九年级 · 代数
如图, 已知函数 $y=-\frac{3}{x}$ 与 $y=a x^{2}+b x(a>0, b>0)$ 的图象交于点 $P$, 点 $P$ 的纵坐标为 1 , 则关于 $x$ 的不等式 $a x^{2}+b x+\frac{3}{x}<0$ 的解集为 $\qquad$ .

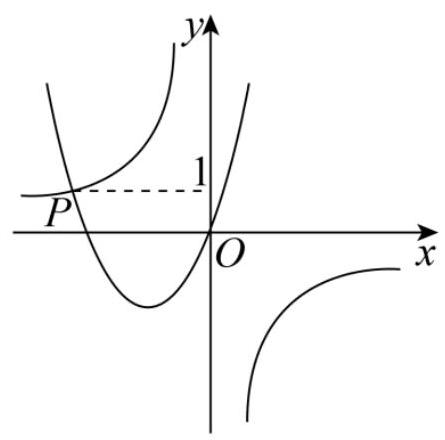
答案:  $-3<x<0$

解析: 将 $a x^{2}+b x+\frac{3}{x}<0$ 变形为: $a x^{2}+b x<-\frac{3}{x}$, 根据 $y=-\frac{3}{x}=1$, 则 $x=-3$, 由此可得不等式的解集是 $-3<x<0$.

【详解】解: $a x^{2}+b x+\frac{3}{x}<0$ 变形为: $a x^{2}+b x<-\frac{3}{x}$,

$\because y=-\frac{3}{x}=1$,

$\therefore x=-3$,

$\therefore$ 不等式的解集是 $-3<x<0$,

故答案为: $-3<x<0$.

【点睛】本题考查反比例函数的图象与解析式的性质, 解一元一次不等式, 能够熟练掌握数形结合思想是解决本题的关键.